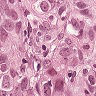
Metastatic tissue present: yes